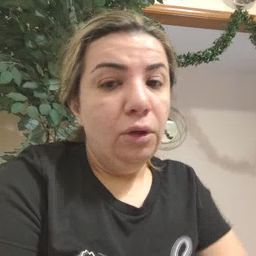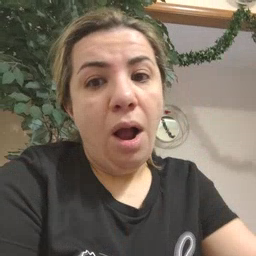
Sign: all